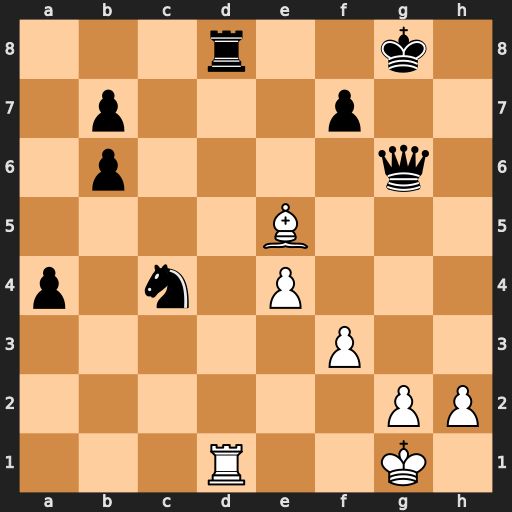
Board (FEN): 3r2k1/1p3p2/1p4q1/4B3/p1n1P3/5P2/6PP/3R2K1
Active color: w
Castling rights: -
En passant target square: -
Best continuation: Rxd8+ Kh7 Rh8#